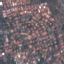
Land use / land cover: Residential